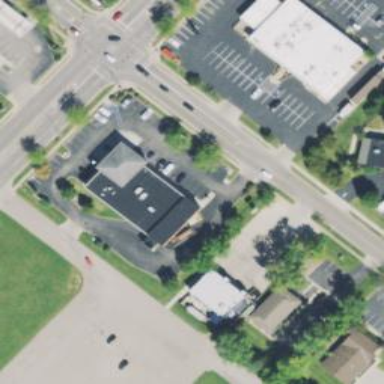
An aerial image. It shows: Building.